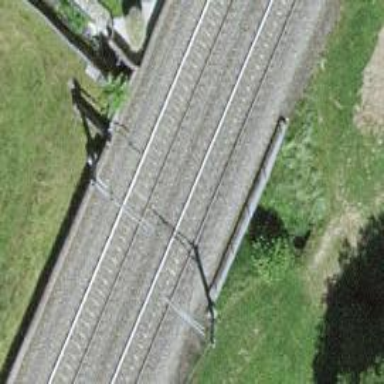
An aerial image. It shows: Single-track railway bridge with electrified contact line.